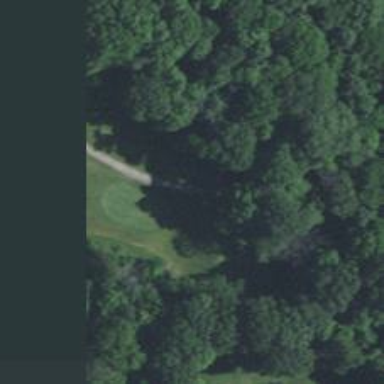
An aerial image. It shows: Footway that doubles as golf path.